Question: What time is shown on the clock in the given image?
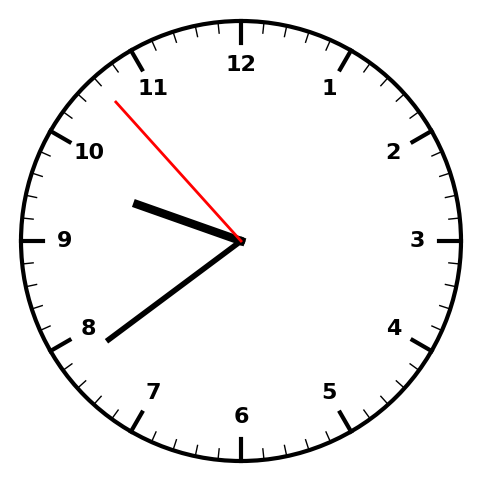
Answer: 09:38:53